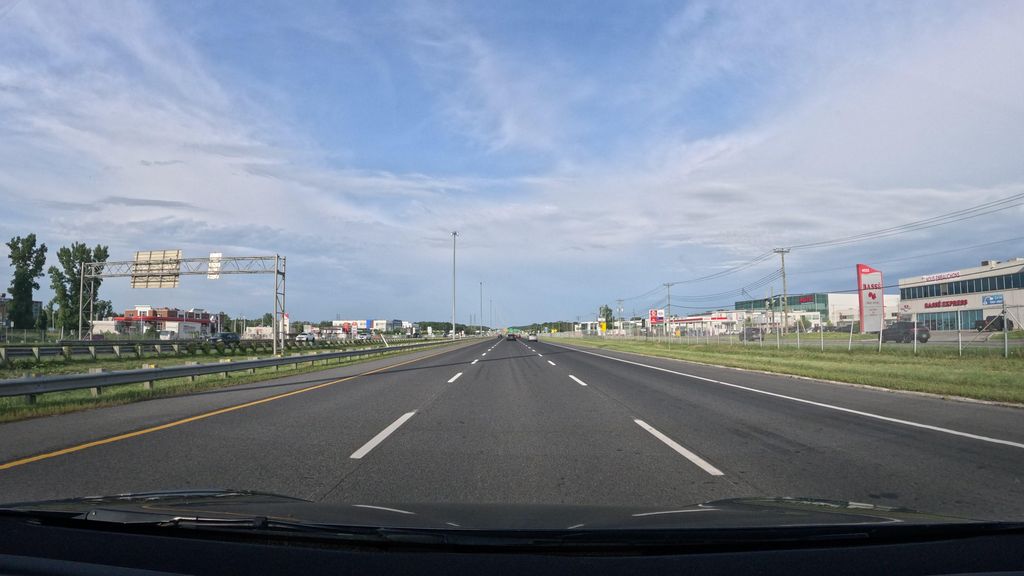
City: montreal